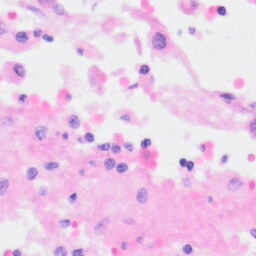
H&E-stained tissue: Kidney